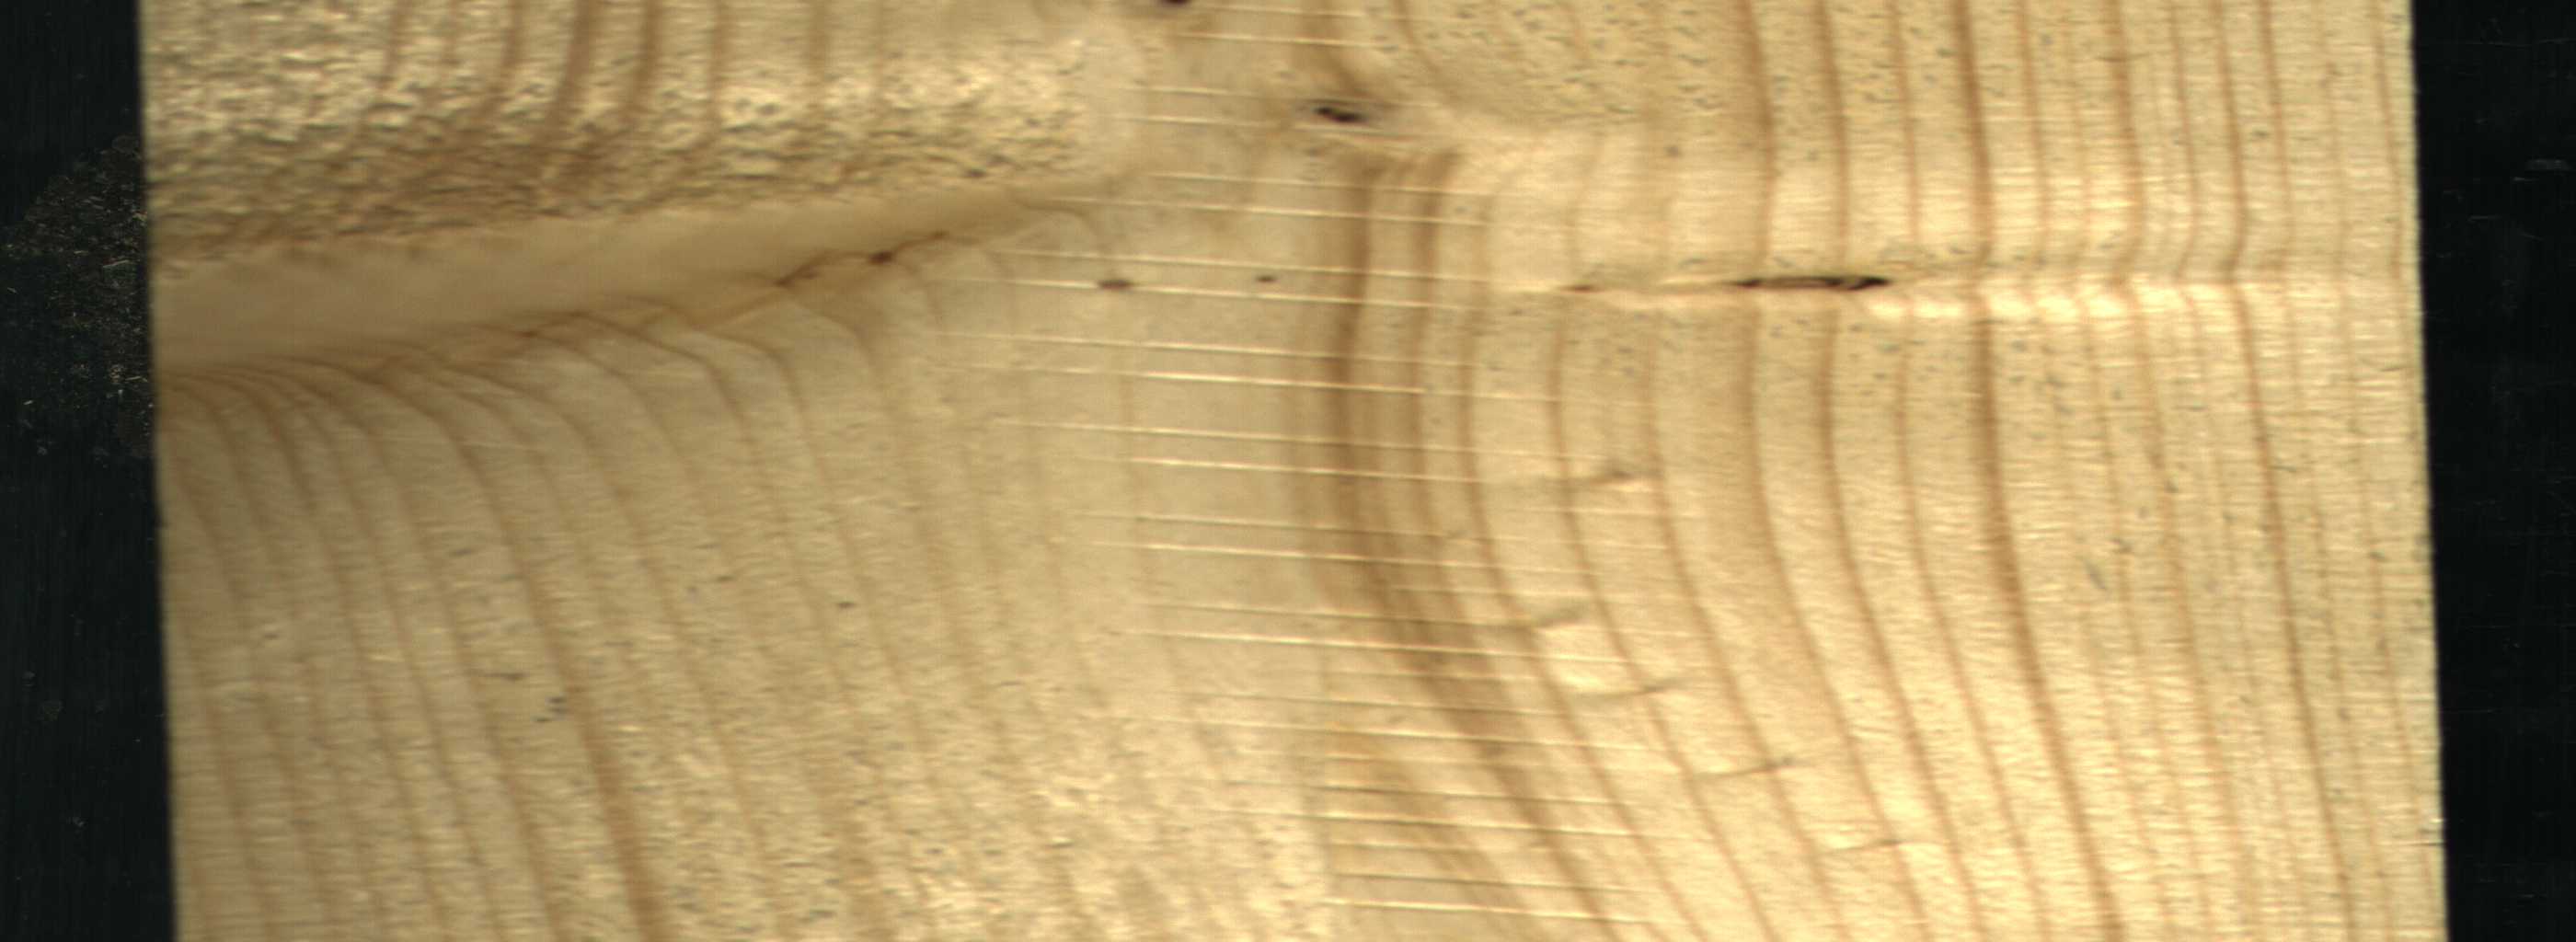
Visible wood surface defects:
Dead_Knot
Dead_Knot
Live_Knot